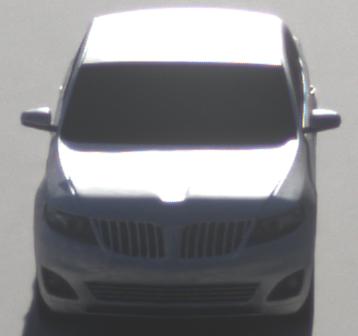
Make: Lincoln
Model: MKS
Detailed model: -
Model produced from: 2008
Model produced until: 2011
Doors: 4
Color: white
Road condition: dry road
Daytime: sunrise or sunset
Contrast: medium contrast